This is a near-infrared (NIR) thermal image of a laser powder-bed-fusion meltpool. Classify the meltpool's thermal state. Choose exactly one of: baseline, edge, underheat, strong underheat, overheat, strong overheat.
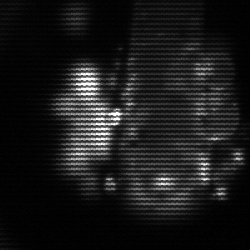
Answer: strong underheat